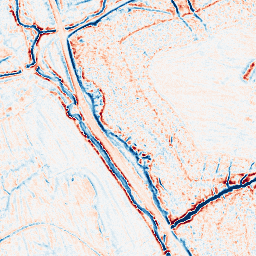
Category: edge_preserving
Decomposition family: bilateral
Decomposition parameters: d: 9
sigma_color: 150
sigma_space: 100
Upsampling method: quintic
Upsampling parameters: scale: 4
Upsampling scale: 4